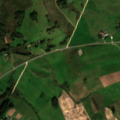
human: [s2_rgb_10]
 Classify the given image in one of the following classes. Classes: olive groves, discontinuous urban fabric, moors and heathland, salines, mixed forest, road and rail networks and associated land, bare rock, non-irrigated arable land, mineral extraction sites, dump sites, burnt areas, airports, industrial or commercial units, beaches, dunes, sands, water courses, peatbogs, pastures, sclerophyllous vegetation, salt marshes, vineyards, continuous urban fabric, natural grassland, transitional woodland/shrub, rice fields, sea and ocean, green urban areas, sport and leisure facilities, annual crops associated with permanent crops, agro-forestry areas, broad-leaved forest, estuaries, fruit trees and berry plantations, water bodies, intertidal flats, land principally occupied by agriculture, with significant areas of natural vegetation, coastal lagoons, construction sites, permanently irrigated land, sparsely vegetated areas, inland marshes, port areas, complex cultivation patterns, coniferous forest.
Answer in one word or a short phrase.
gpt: non-irrigated arable land, land principally occupied by agriculture, with significant areas of natural vegetation, transitional woodland/shrub